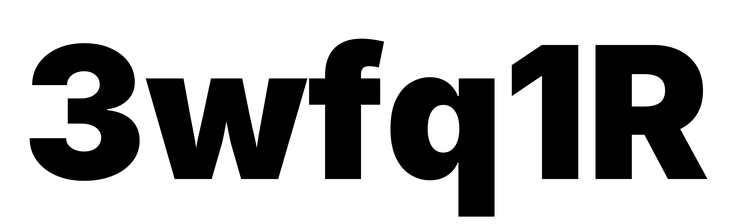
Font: Inter_Black